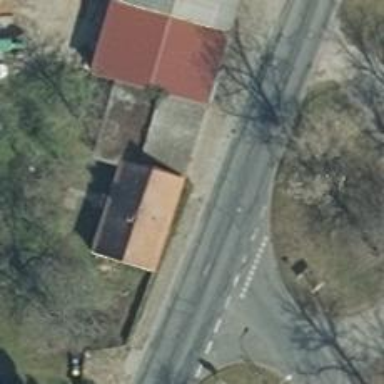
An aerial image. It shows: Secondary road with asphalt surface.